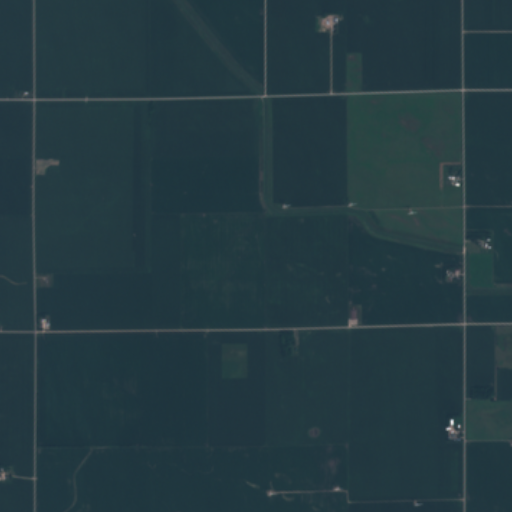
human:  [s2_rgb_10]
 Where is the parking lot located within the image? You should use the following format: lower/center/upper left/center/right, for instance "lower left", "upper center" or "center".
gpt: There is no parking lot in the image.